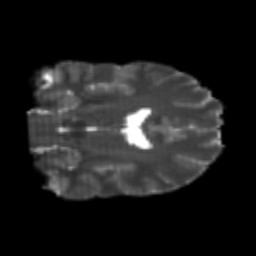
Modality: T2w
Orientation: coronal
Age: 24
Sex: male
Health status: healthy
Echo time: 0.074 s